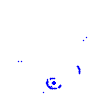
Particle: proton